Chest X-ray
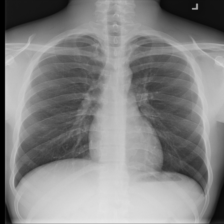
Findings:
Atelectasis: negative
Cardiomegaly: negative
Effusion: negative
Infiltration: negative
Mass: negative
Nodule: negative
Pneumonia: negative
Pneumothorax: negative
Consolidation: negative
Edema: negative
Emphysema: negative
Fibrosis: negative
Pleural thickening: negative
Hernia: negative